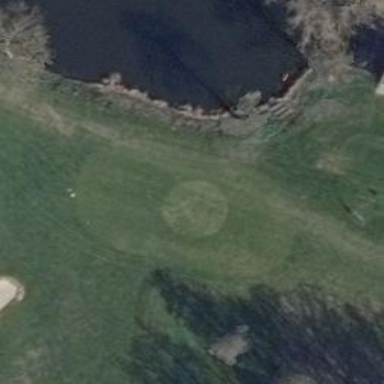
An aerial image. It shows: Golf tee.